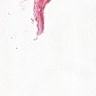
Metastatic tissue present: no